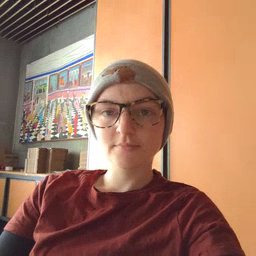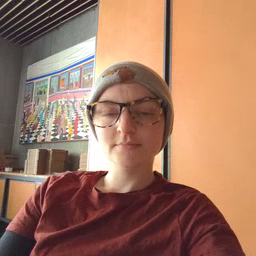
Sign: flower